Aerial crown-view tile of a tropical tree (Barro Colorado Island, Panama), acquired 20250217:
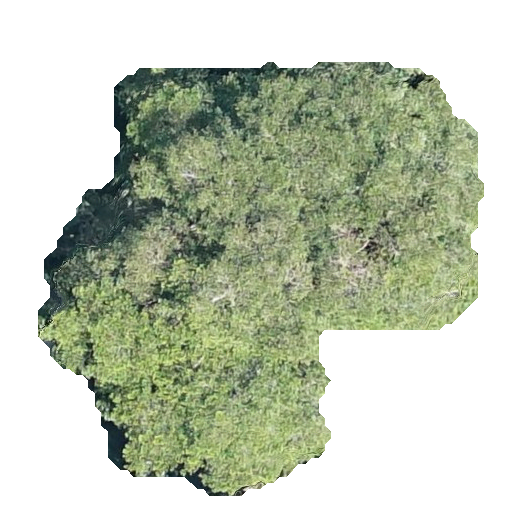
Species: Terminalia amazonia
GBIF accepted scientific name: Terminalia amazonica
Crown area: 197.997 m²